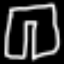
Label: pants